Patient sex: M
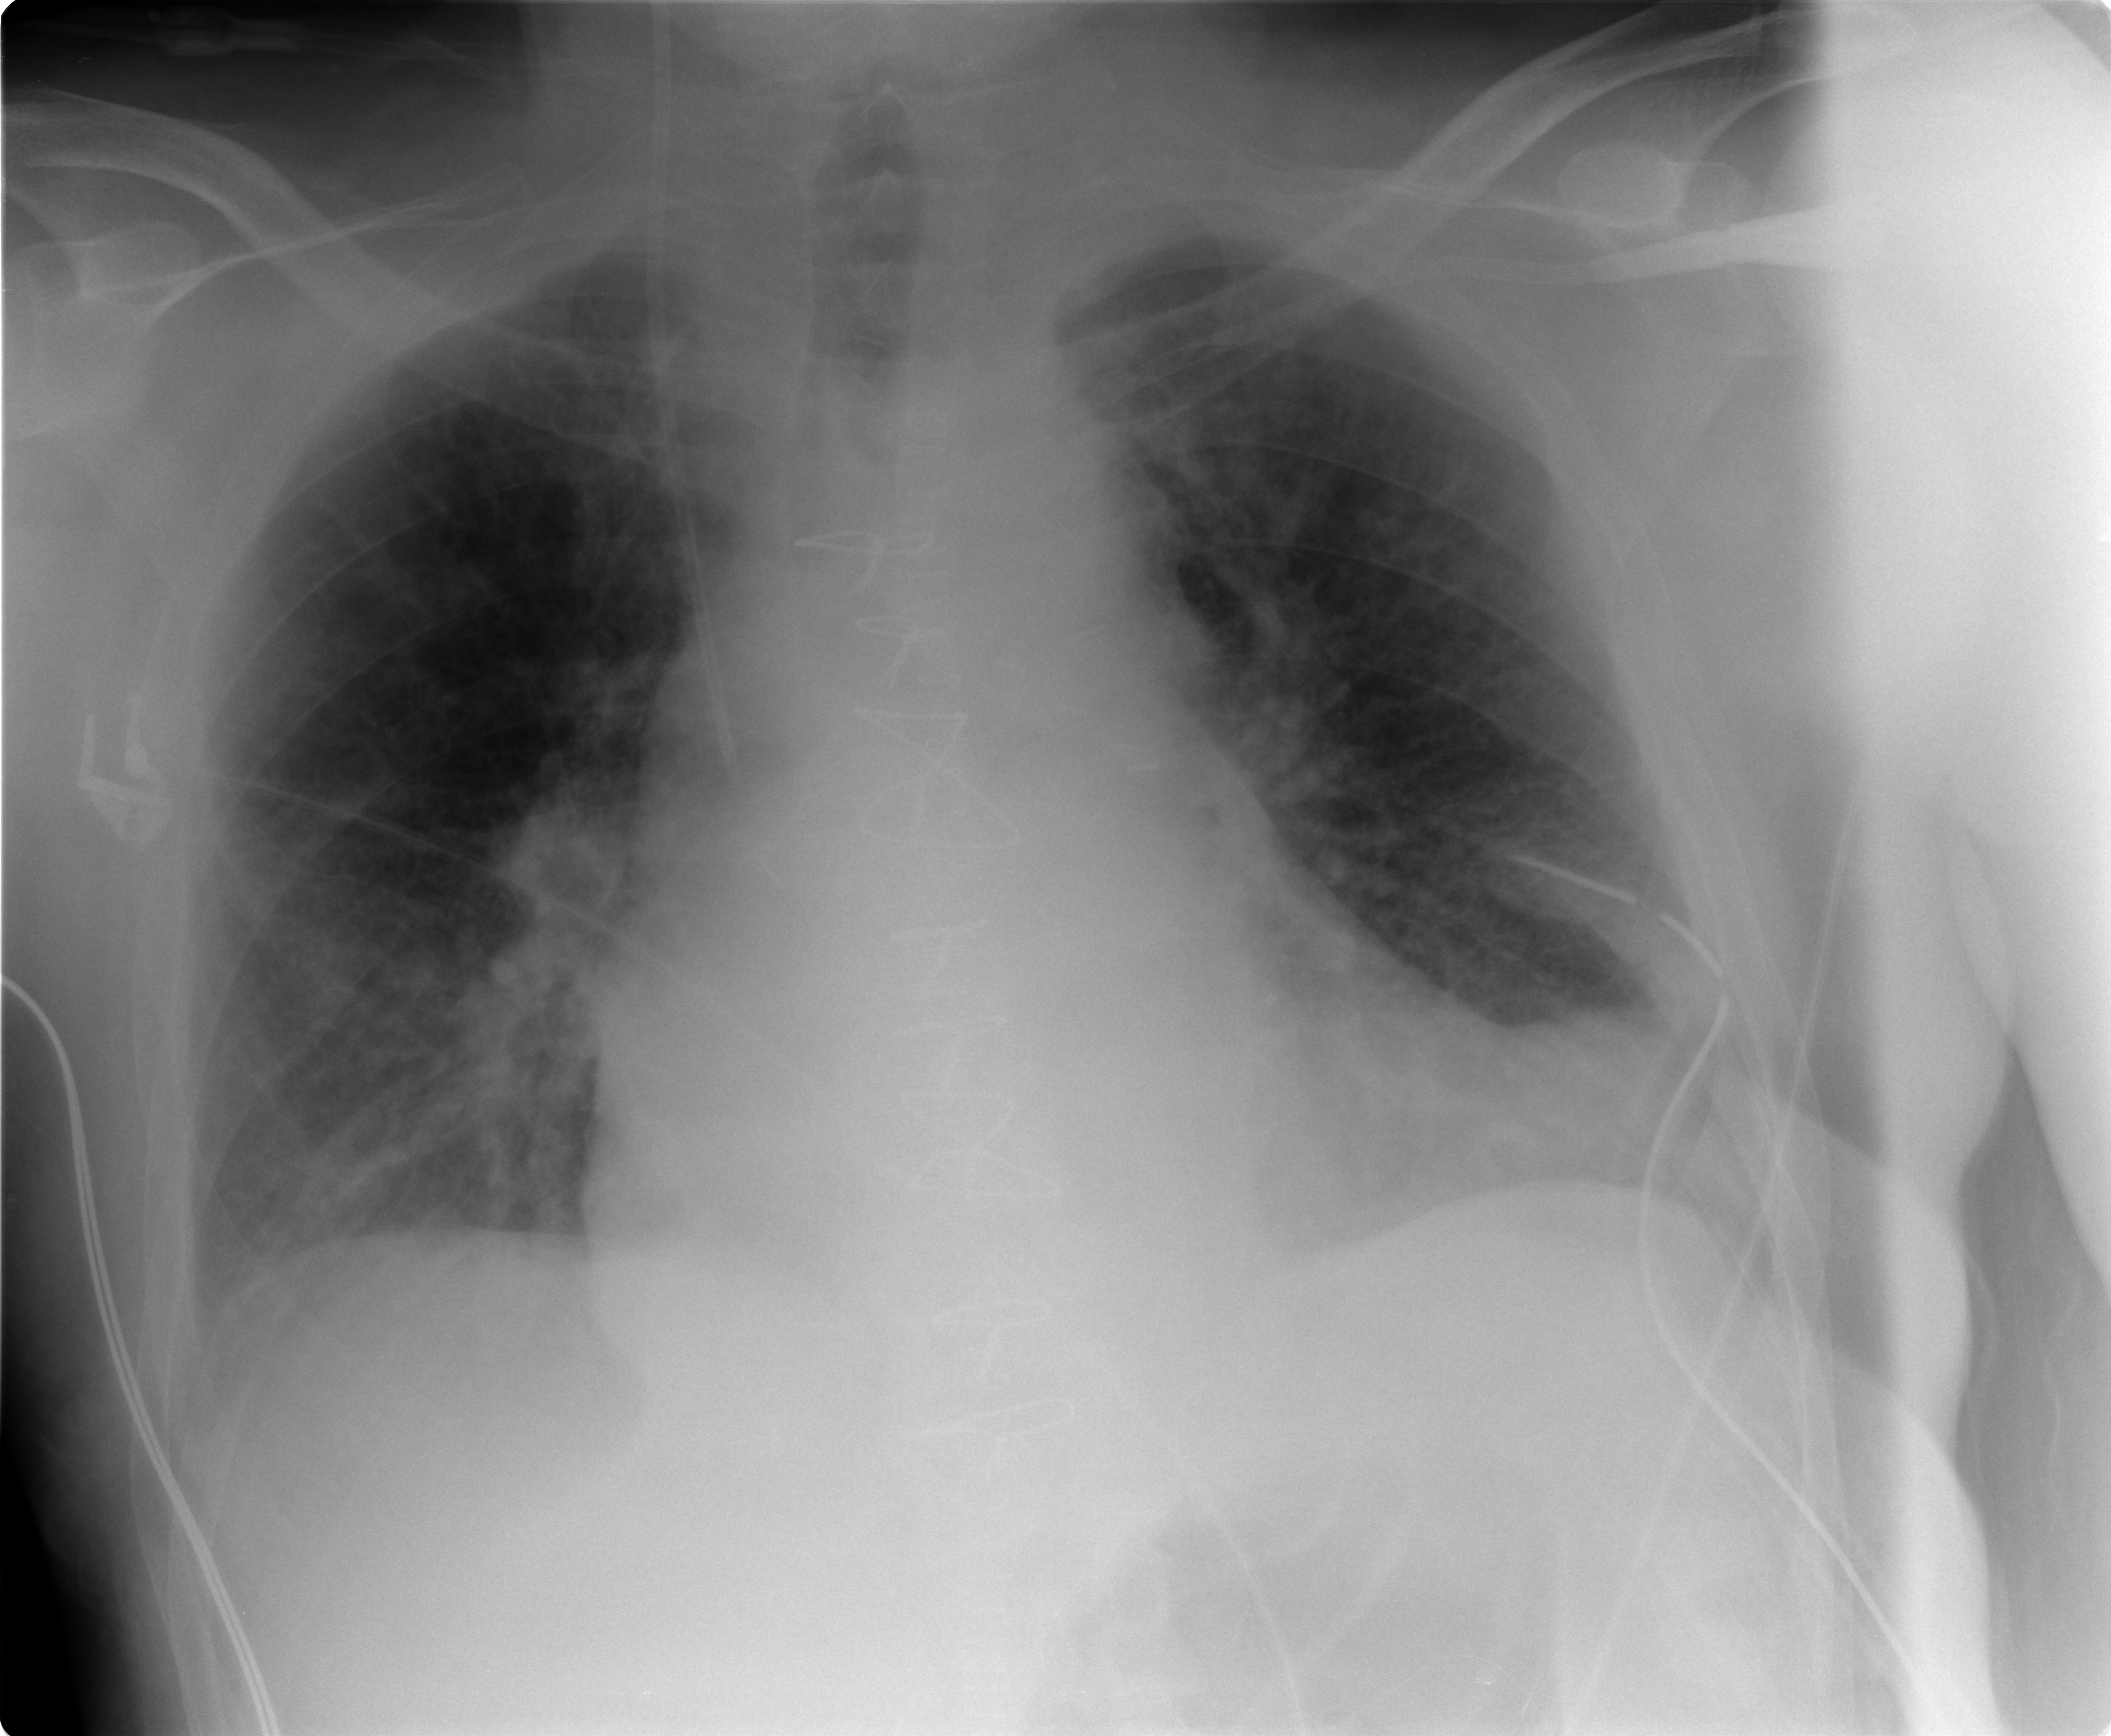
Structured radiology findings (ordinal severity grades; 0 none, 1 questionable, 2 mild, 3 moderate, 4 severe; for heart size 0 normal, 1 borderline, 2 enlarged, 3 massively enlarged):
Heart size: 2
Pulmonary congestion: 3
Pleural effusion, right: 0
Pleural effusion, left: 0
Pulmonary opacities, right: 0
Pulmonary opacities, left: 0
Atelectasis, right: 0
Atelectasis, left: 0